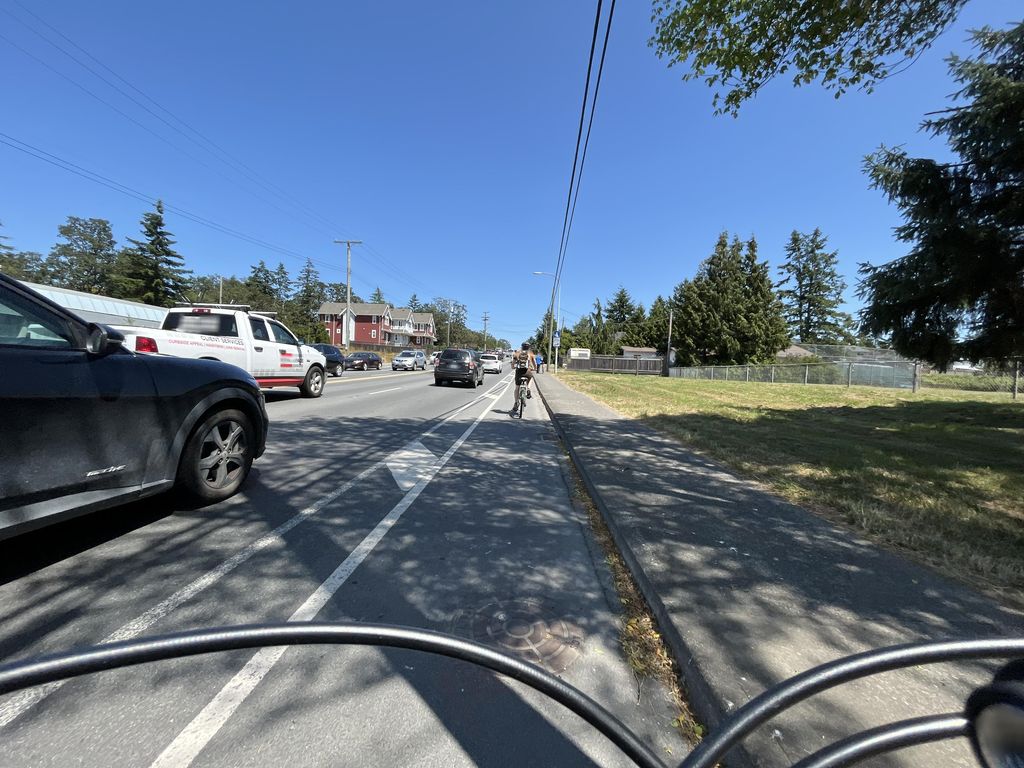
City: victoria